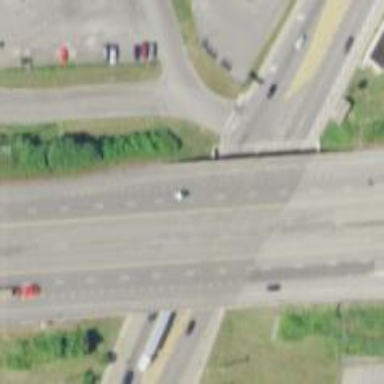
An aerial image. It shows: Asphalt bridge on motorway.